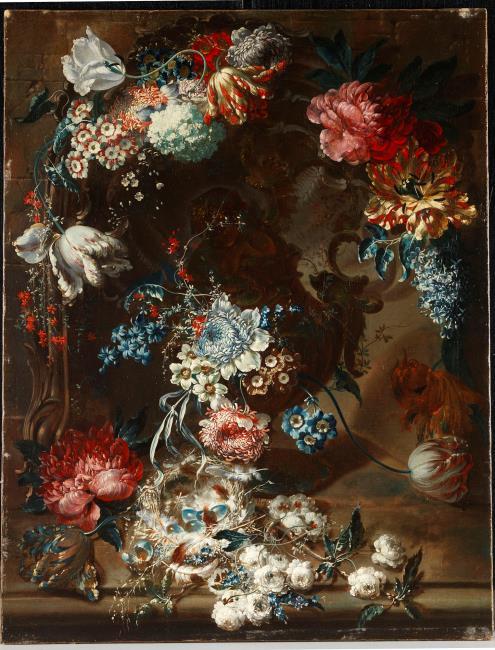
Title: Still Life with Flowers and Bird Nest
Artist: Johann Martin Metz Bron: Fred G. Meijer
Earliest date: 1759
Latest date: 1759
Genre: painting
Iconography: Still Life
Keywords: flower piece, vase, dahlia, bird's nest